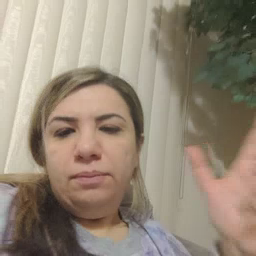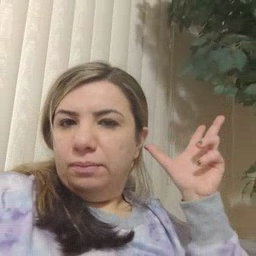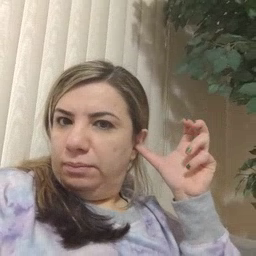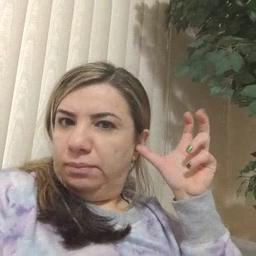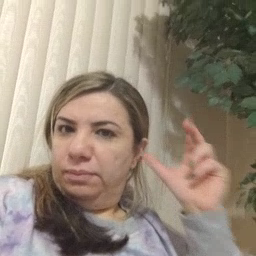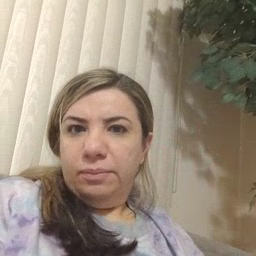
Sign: hear